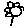
Label: flower